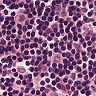
Metastatic tissue present: no